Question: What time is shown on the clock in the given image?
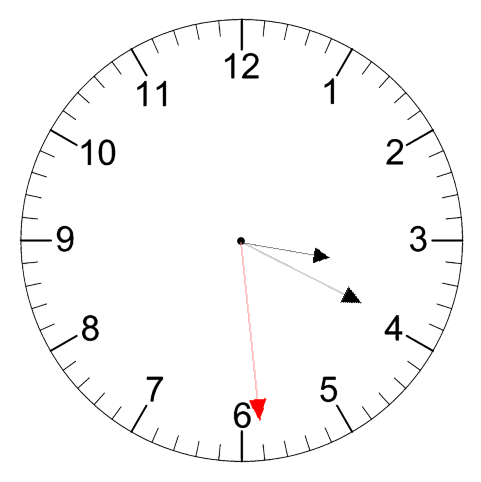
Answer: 03:19:29